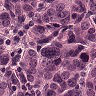
Metastatic tissue present: yes